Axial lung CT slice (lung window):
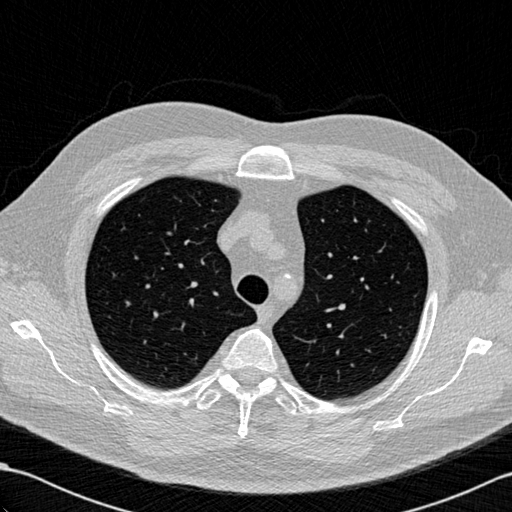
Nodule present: no